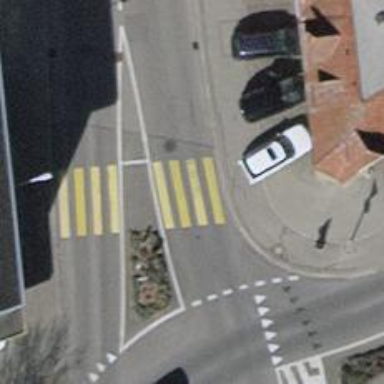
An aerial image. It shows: Marked crossing with zebra sign and island in the middle.